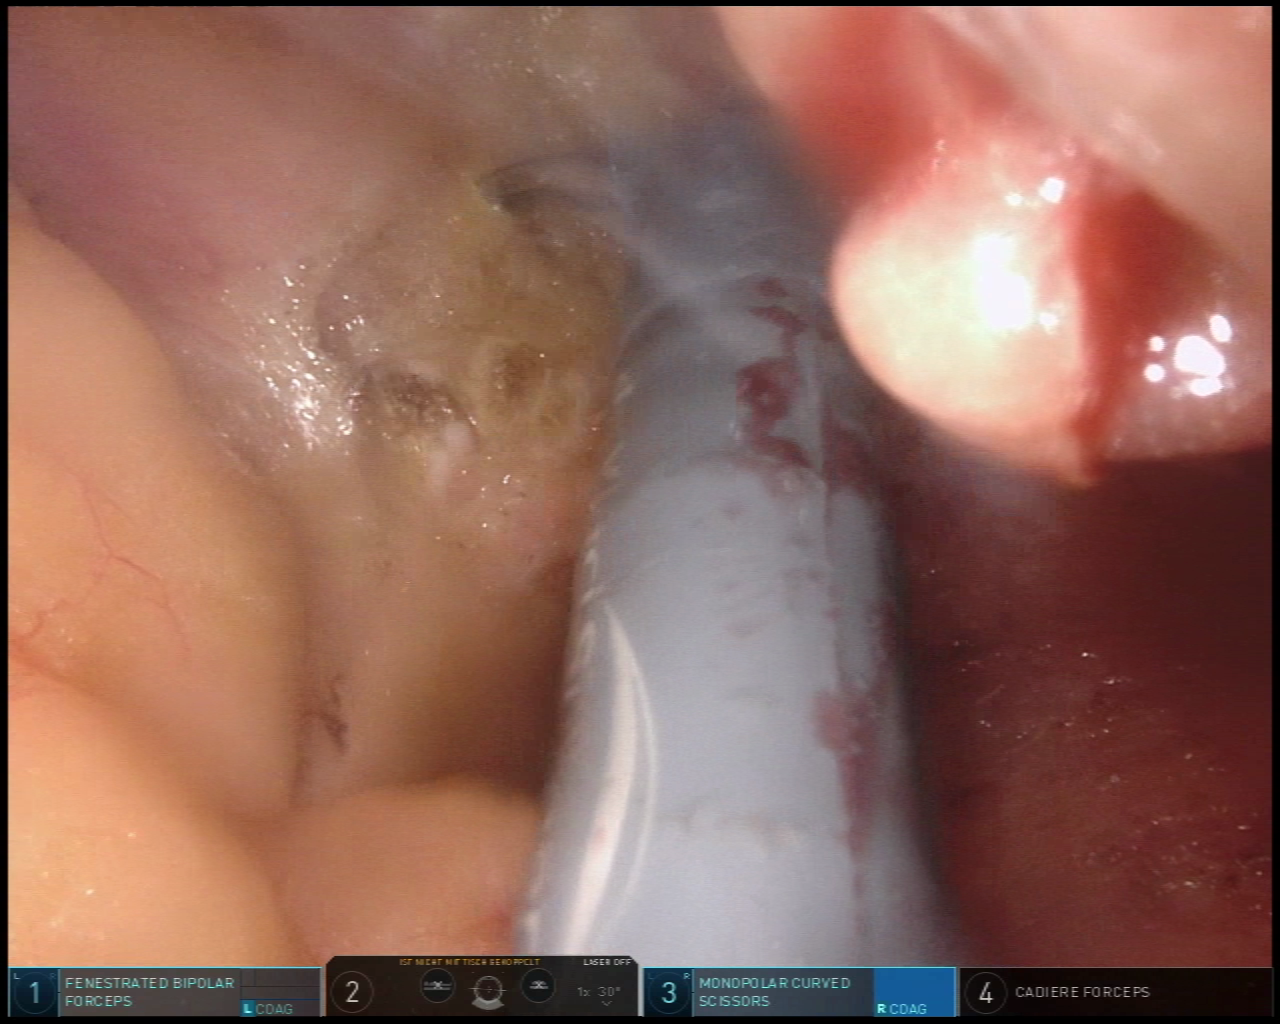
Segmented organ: pancreas
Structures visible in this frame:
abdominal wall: no
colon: no
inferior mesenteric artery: no
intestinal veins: no
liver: no
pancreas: yes
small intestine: no
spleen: no
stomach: no
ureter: no
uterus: no
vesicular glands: no